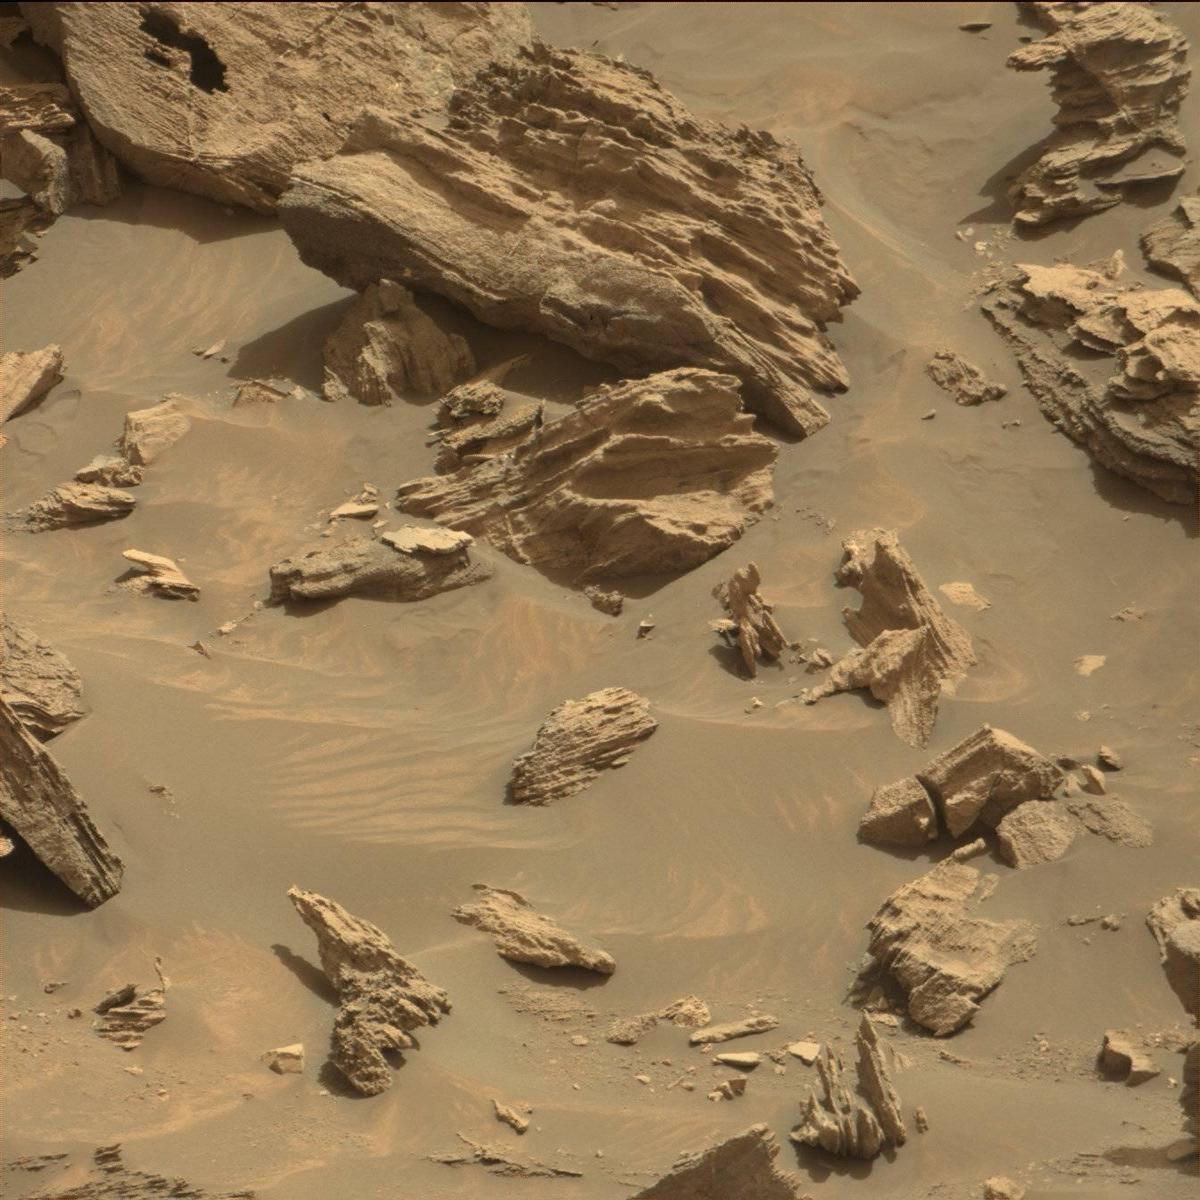
Terrain classes present: Bedrock, Sand / Soil